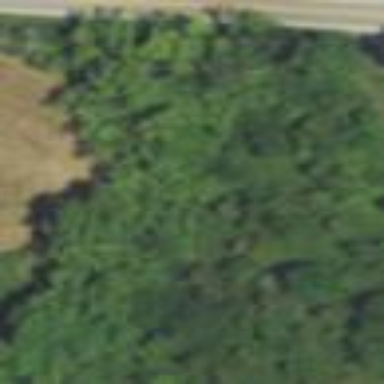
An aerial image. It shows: Serene woodland landscape.